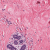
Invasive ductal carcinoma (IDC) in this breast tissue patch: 0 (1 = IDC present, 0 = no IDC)